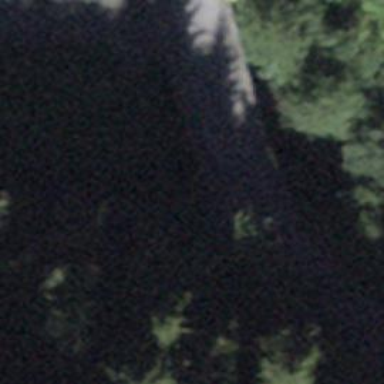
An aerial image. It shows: Unclassified road with asphalt surface is on bridge.